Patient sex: M
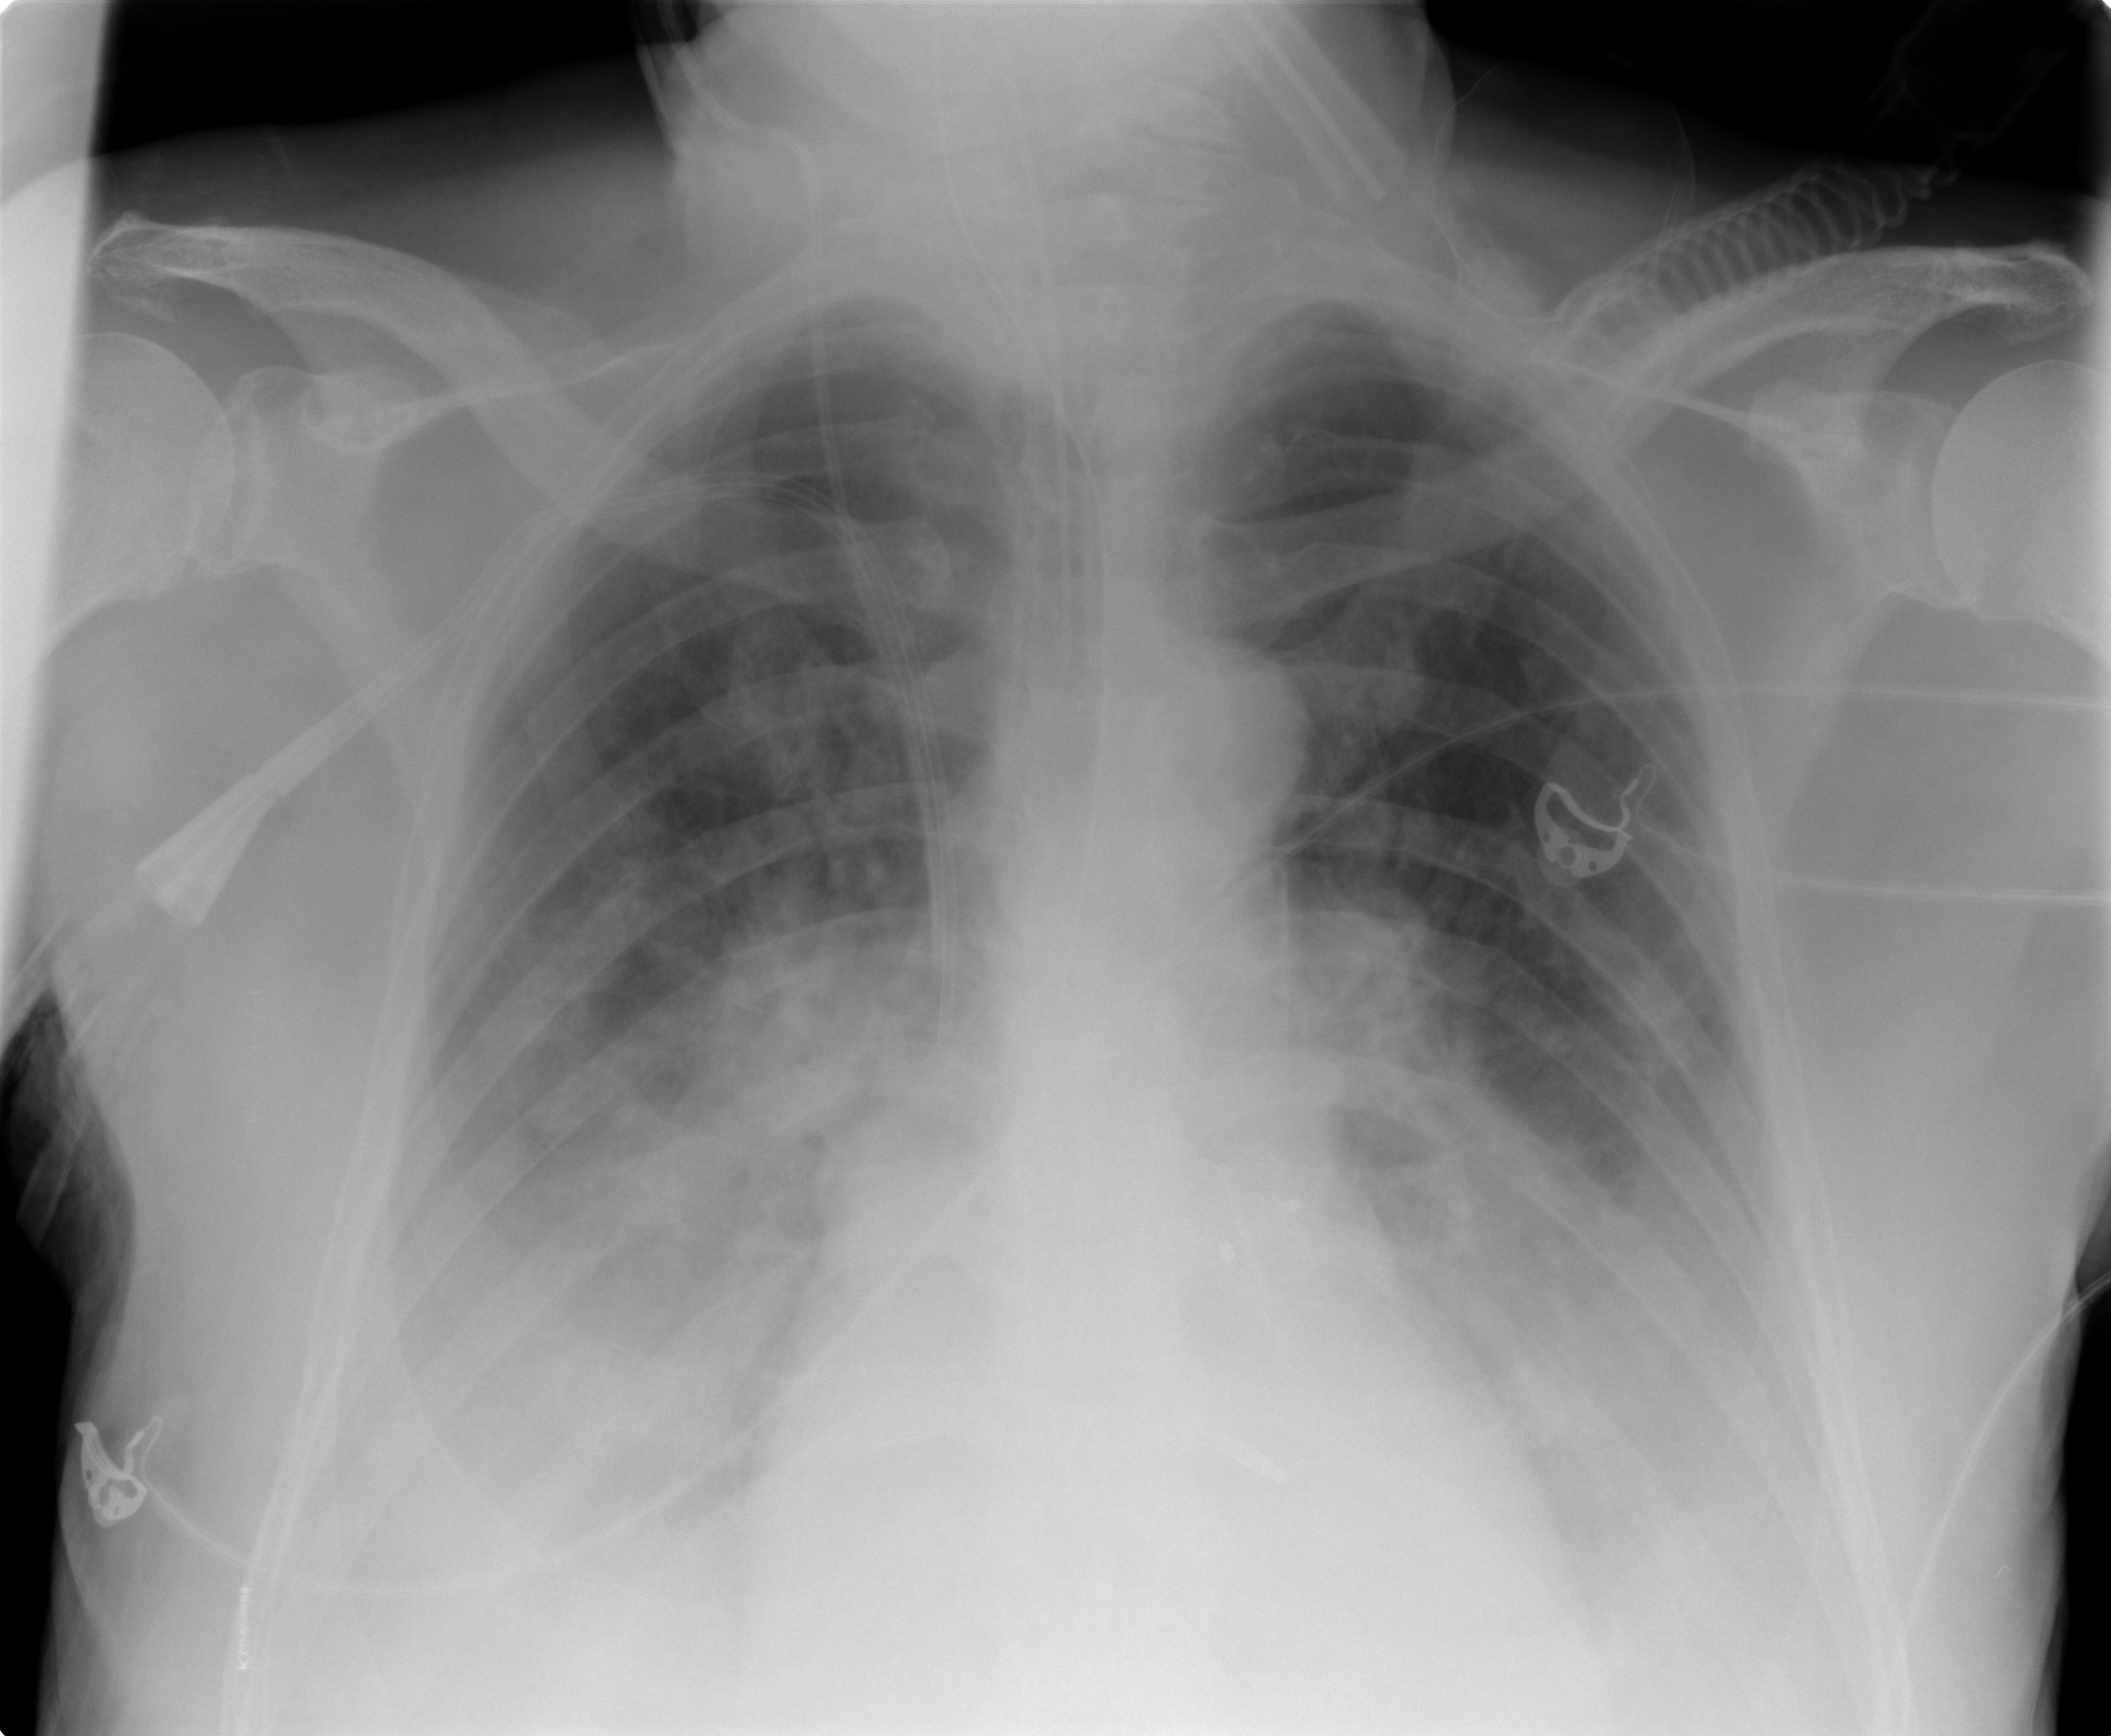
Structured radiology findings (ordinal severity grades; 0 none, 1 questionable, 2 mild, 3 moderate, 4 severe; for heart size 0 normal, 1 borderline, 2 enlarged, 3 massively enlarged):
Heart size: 2
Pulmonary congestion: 1
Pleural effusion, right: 2
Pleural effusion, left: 2
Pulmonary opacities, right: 2
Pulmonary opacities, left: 2
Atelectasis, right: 2
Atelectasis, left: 2